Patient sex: F
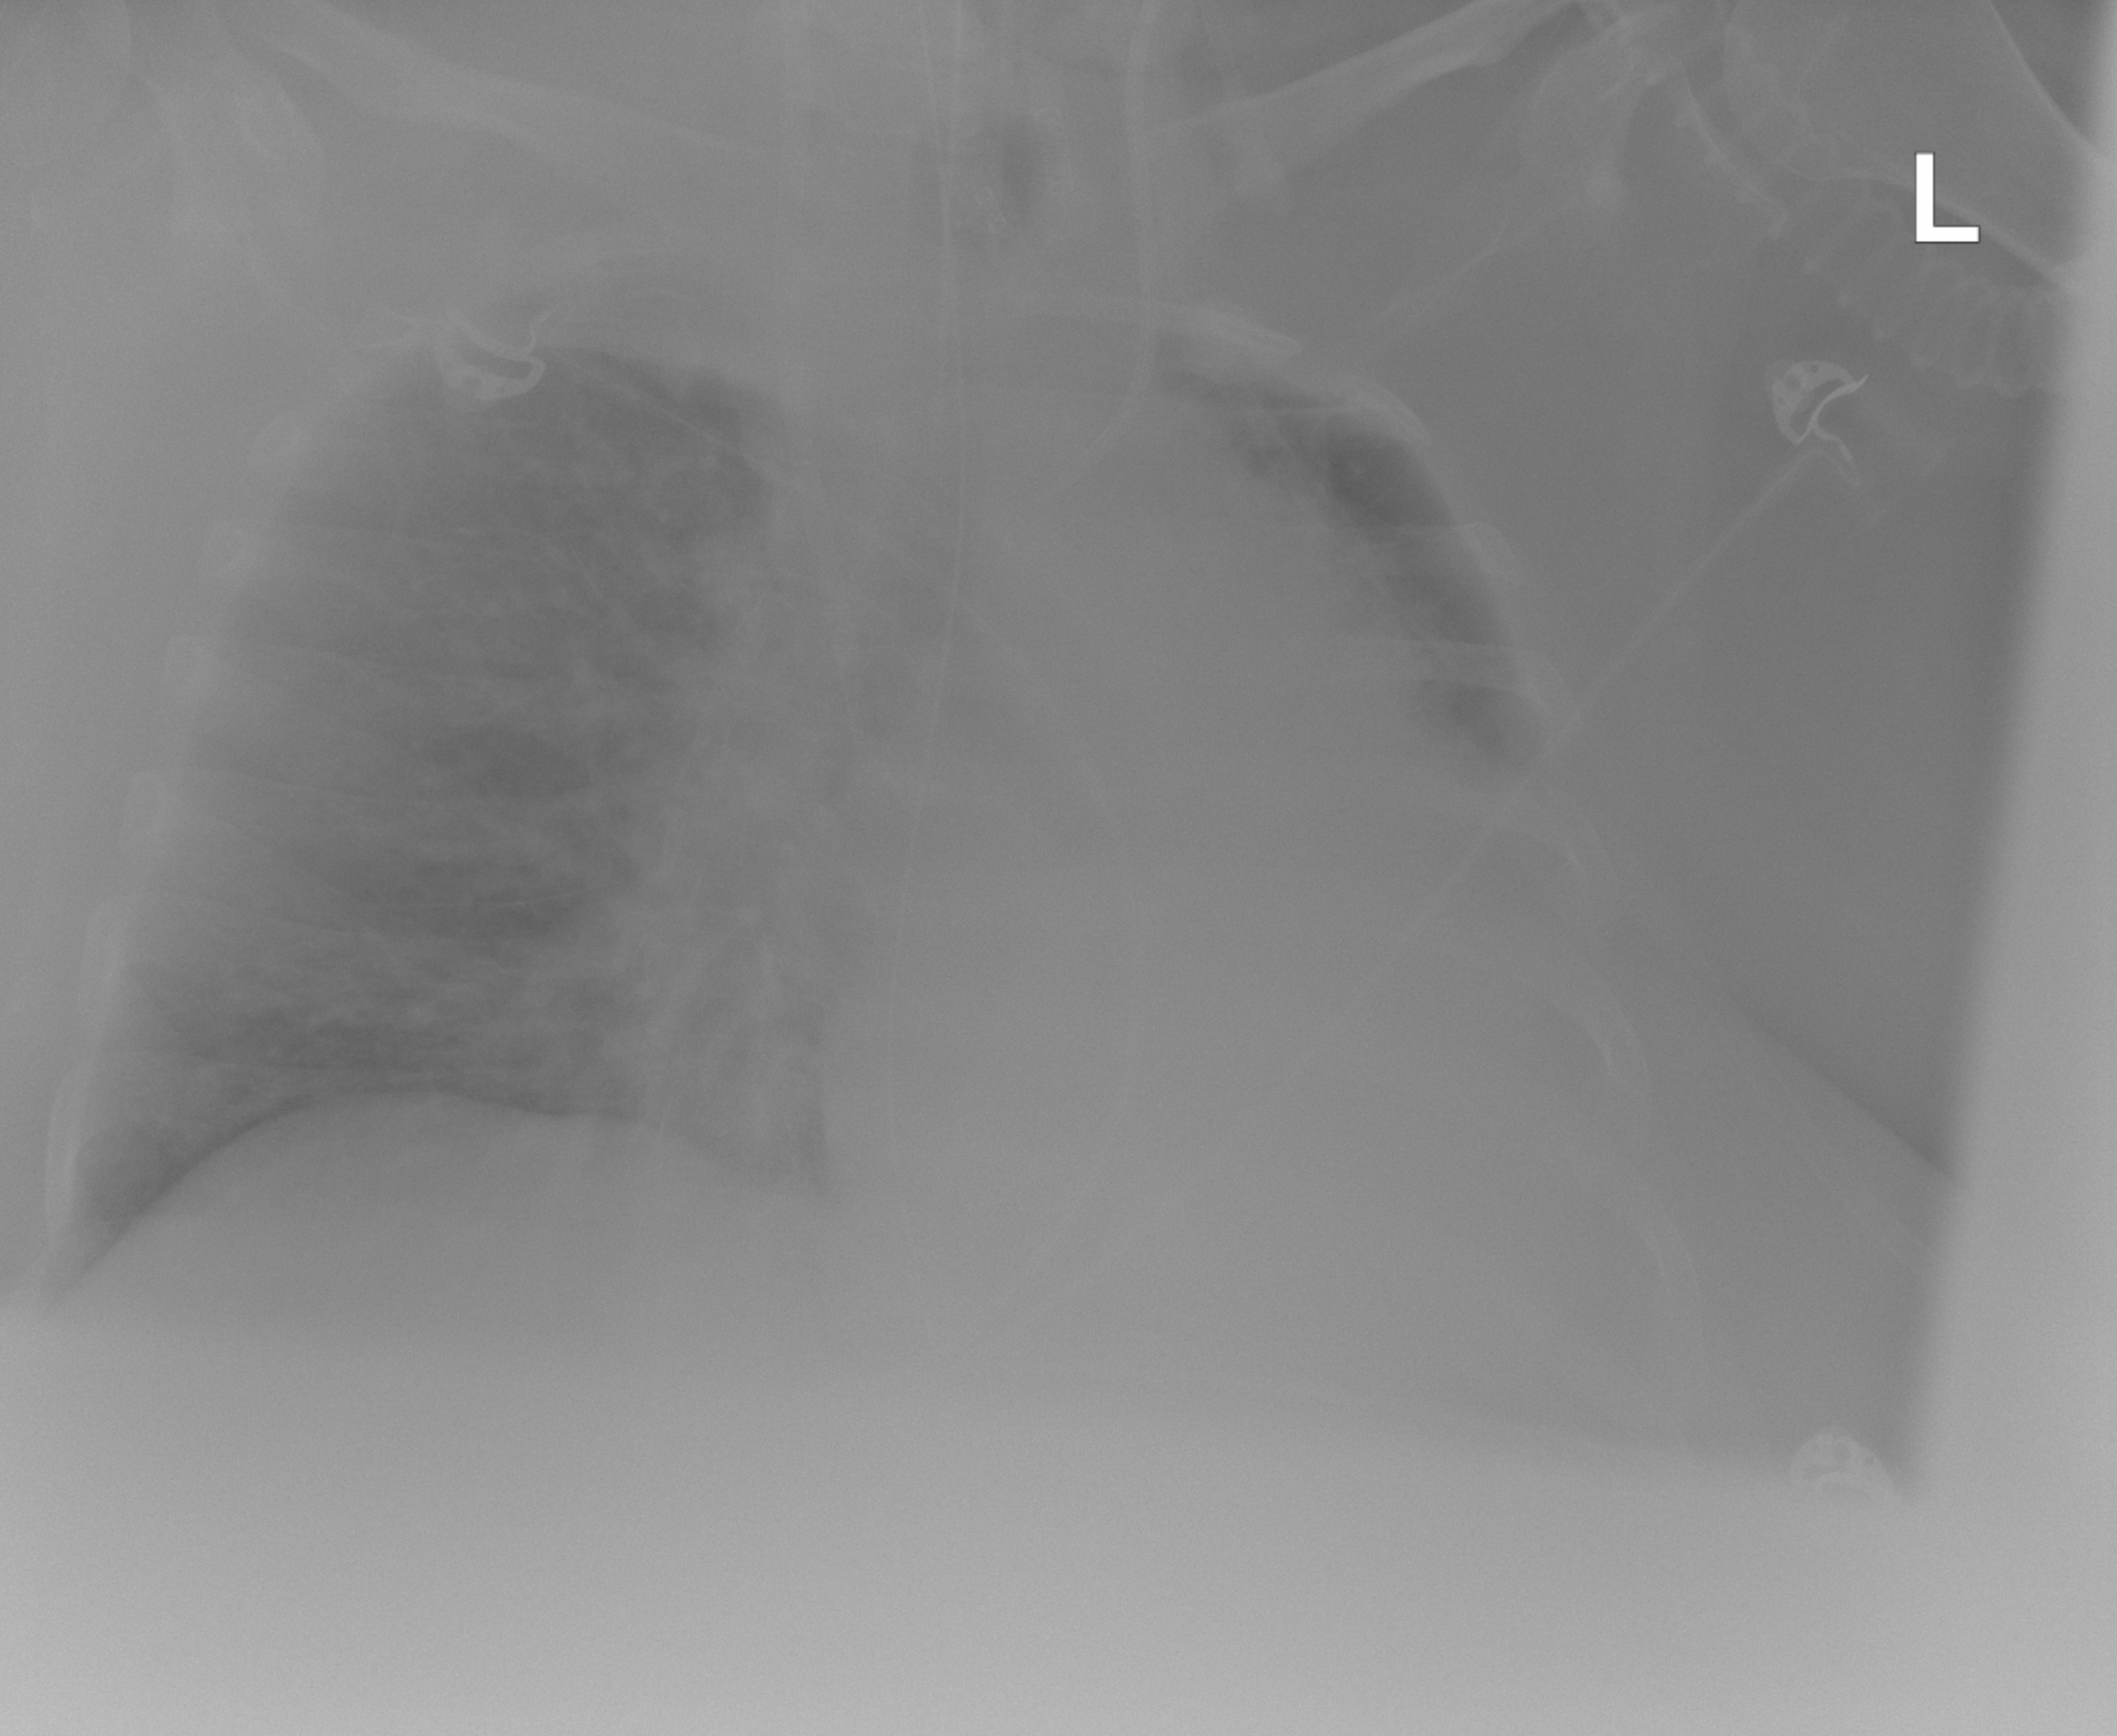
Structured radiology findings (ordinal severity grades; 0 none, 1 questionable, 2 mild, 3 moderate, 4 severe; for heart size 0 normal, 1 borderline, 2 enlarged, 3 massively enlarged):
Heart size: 2
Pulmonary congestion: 2
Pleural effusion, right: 0
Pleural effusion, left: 0
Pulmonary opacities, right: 1
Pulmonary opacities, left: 0
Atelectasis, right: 0
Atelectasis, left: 0